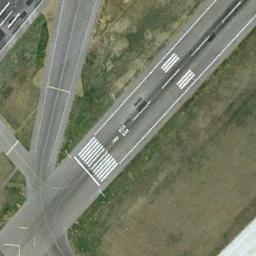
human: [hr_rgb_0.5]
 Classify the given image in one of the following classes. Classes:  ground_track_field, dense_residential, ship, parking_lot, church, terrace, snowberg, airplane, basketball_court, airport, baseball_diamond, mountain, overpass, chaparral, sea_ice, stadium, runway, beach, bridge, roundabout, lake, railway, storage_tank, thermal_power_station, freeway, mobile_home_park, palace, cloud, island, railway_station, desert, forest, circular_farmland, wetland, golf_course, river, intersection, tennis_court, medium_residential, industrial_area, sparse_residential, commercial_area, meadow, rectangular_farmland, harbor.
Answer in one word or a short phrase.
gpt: runway